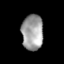
Tissue: lung
Cell type: Epithelial cells
Senescence score: 0.1737
Nuclear area (px): 744
Mean DAPI intensity: 159.957